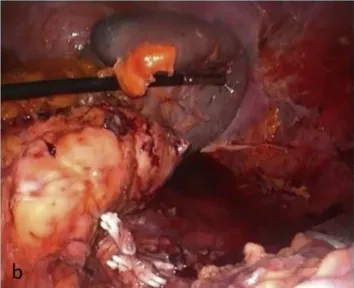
Retroperitoneal space after surgical resection: we can identify spleen and preserved pancreatic tail, clipped left renal vein and artery.
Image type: medical_photograph (other_medical_photograph)